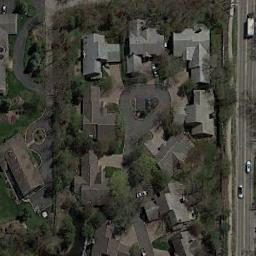
Label: residential